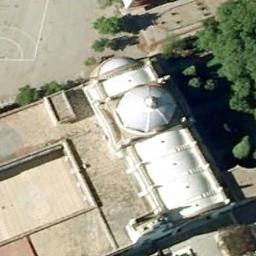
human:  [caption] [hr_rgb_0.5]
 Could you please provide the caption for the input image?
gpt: The tower of the church with a white circular roof and the rest of the church has some white roofs .

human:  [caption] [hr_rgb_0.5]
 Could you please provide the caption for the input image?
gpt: A church with a golden white roof, The roof of the church is round, And there are many trees around the church .

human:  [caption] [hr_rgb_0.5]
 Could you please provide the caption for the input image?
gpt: There is a white church here .

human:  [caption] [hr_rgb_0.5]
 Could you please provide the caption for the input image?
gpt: The church with a white circular roof is on the open place next to some trees .

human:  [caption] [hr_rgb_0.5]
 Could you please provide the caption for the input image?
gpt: There are many trees near the church .